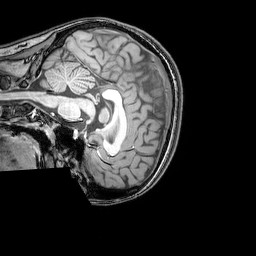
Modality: T1w
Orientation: sagittal
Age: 22
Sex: female
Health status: healthy
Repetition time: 0.081 s
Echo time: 0.037 s